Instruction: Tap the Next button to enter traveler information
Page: cart
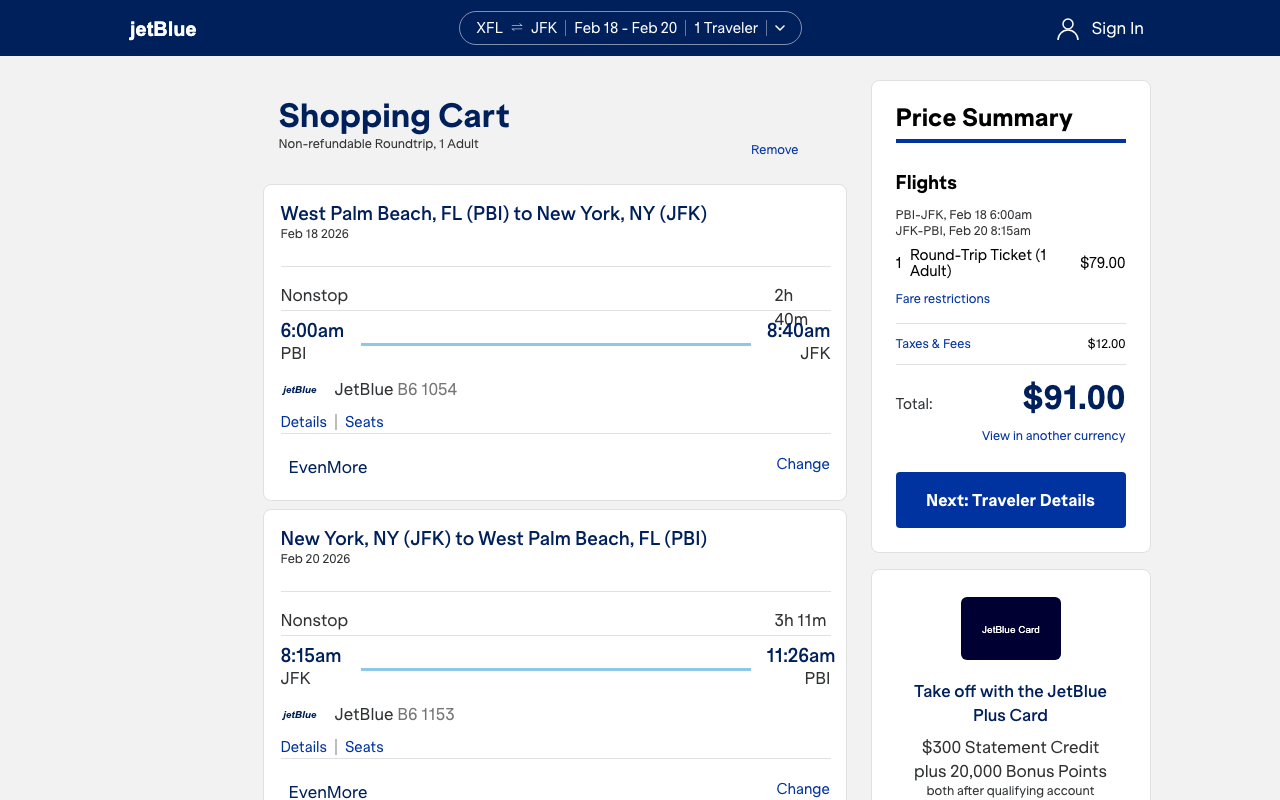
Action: click